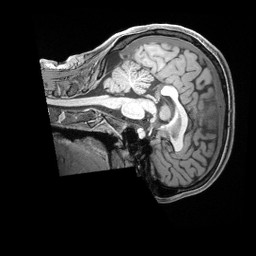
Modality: T1w
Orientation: sagittal
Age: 27
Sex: female
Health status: healthy
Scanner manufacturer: siemens
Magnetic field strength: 3 T
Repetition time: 2.4 s
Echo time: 0.00228 s